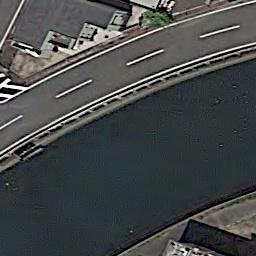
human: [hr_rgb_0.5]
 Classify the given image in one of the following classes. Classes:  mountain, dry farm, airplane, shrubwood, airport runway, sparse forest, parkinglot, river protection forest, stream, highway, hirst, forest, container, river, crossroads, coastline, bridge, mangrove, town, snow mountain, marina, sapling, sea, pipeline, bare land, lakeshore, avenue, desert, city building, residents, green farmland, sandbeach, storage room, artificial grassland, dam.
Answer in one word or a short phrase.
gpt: river